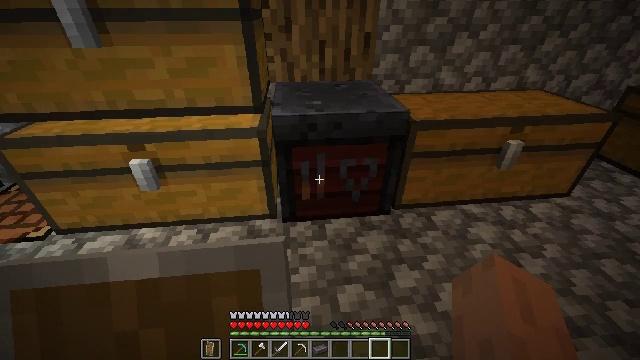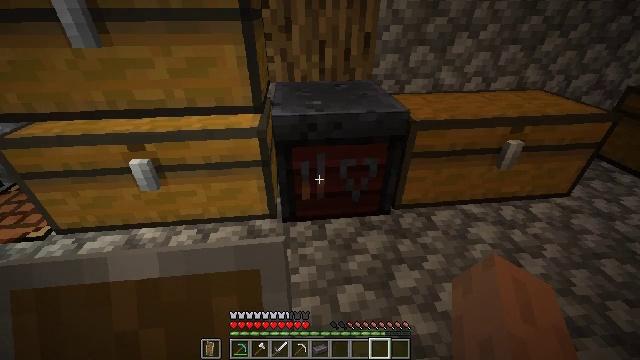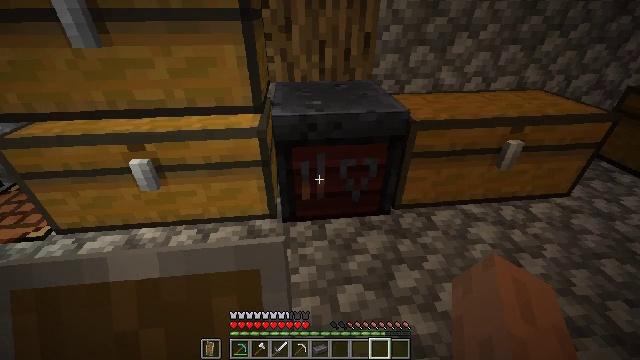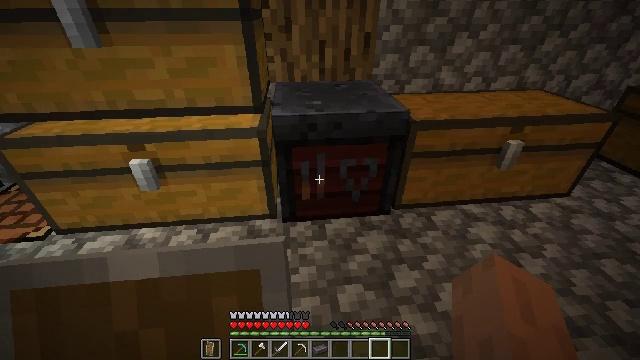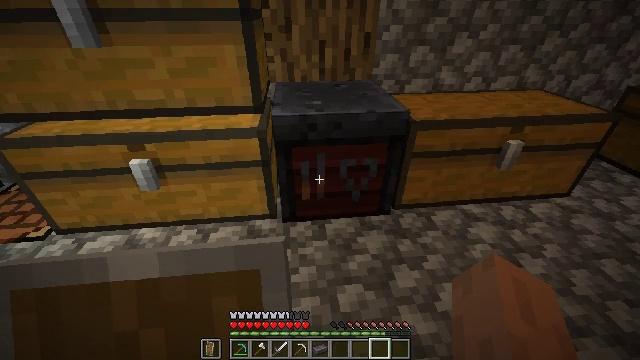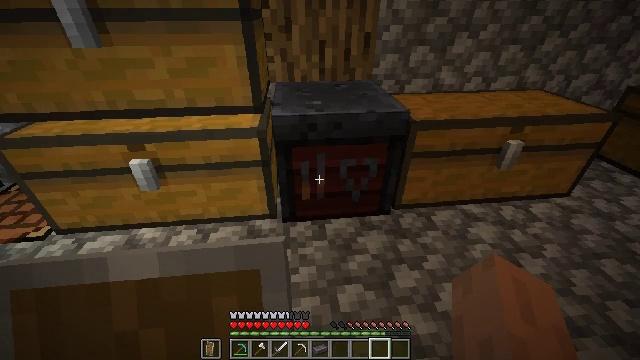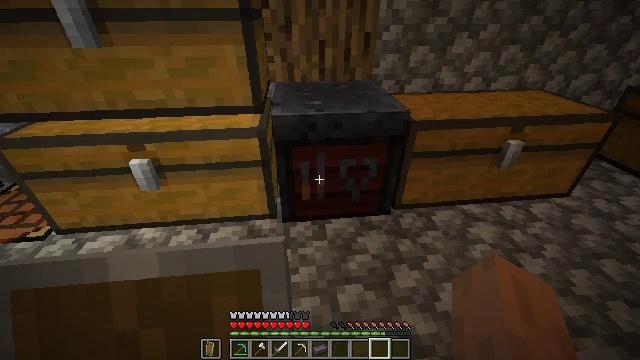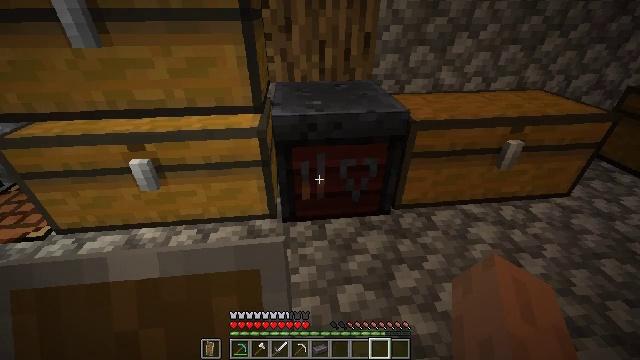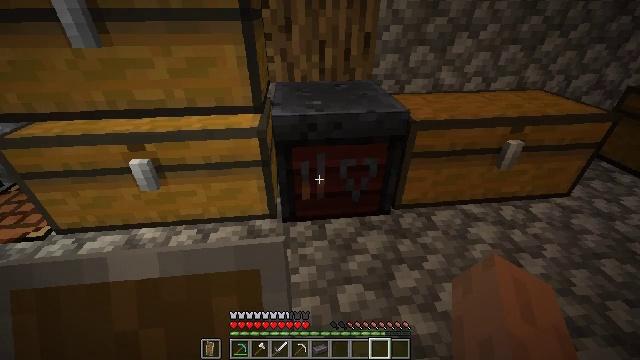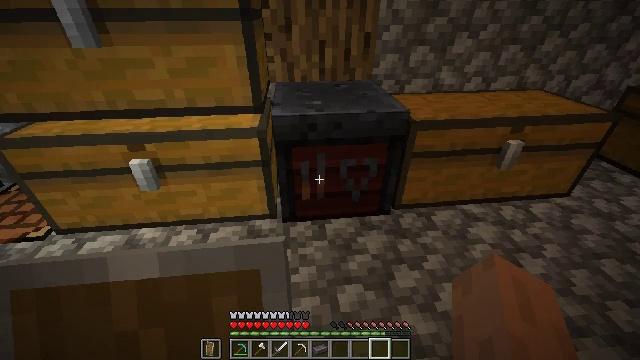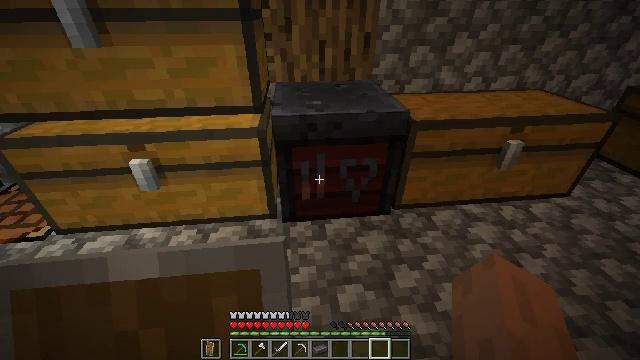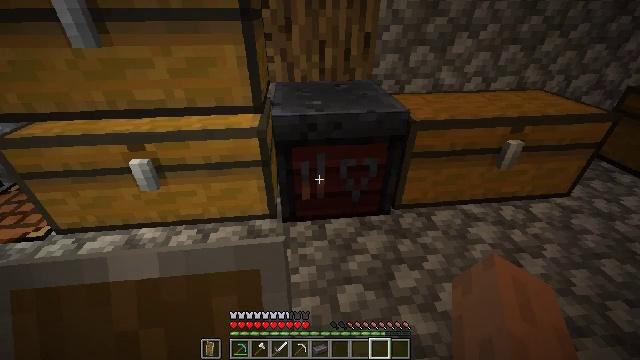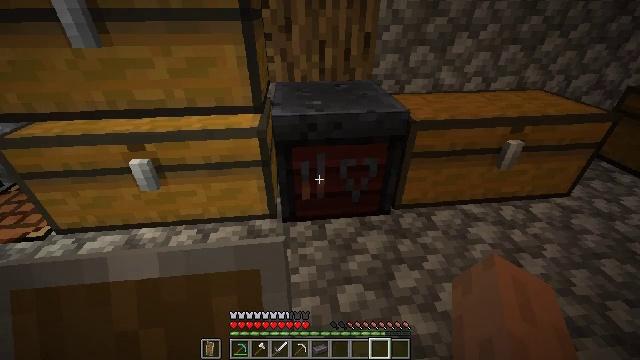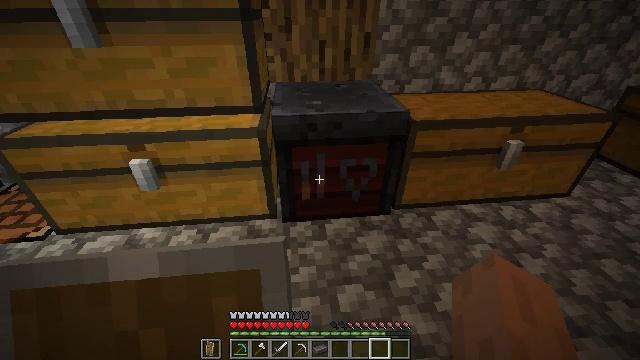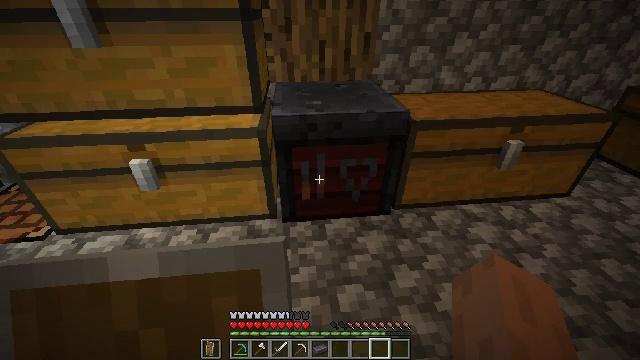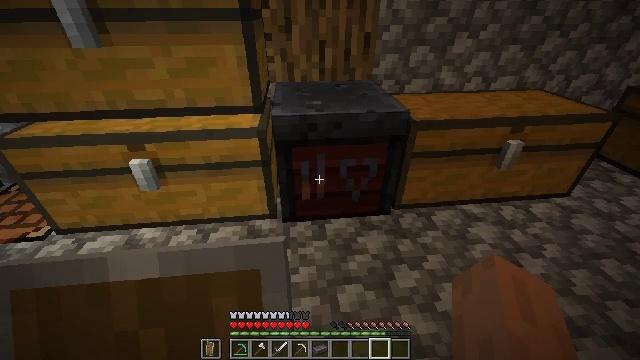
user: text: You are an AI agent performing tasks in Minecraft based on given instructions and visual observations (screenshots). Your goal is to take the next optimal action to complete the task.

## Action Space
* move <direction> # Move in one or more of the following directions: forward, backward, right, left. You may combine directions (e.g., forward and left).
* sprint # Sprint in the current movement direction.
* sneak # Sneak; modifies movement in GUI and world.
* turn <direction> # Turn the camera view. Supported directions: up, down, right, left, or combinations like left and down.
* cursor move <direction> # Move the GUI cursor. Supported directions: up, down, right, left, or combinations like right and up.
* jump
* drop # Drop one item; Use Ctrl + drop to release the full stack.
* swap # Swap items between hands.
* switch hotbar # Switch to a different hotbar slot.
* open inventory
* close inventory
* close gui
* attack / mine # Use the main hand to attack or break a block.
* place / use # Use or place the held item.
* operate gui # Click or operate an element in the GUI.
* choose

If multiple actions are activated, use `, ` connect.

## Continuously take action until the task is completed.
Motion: motion action
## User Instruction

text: craft item netherite pickaxe
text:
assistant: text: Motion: no_op
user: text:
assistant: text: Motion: no_op
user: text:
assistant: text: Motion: no_op
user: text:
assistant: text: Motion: no_op
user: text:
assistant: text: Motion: no_op
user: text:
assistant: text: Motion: no_op
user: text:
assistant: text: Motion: no_op
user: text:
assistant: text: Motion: no_op
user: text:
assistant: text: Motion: no_op
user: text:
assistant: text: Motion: no_op
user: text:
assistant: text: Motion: no_op
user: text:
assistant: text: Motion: no_op
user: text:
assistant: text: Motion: no_op
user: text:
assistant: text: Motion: no_op
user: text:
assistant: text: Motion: no_op
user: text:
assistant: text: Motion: no_op
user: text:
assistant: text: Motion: no_op
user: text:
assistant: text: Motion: no_op
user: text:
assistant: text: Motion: no_op
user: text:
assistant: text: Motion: no_op
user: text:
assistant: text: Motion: no_op
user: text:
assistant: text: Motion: no_op
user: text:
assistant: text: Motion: no_op
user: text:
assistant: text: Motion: no_op
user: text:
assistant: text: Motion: no_op
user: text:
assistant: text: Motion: no_op
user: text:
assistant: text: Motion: no_op
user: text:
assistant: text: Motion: no_op
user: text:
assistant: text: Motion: no_op
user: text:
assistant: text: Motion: no_op